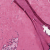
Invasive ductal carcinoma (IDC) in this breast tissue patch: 0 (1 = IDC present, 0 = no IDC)